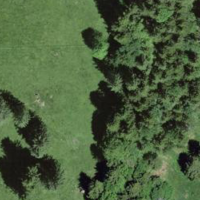
EUNIS habitat code: 41
Species observed at this site:
Fraxinus excelsior